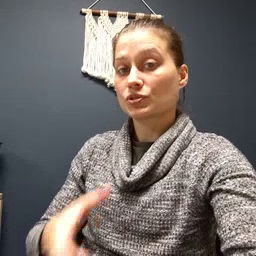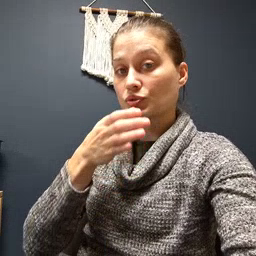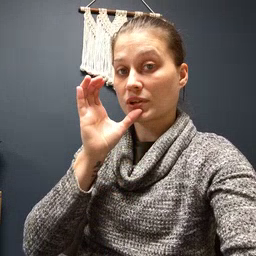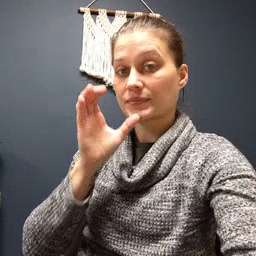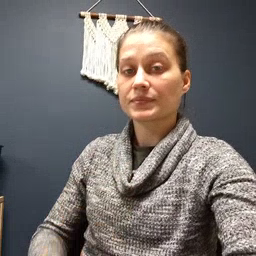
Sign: drink